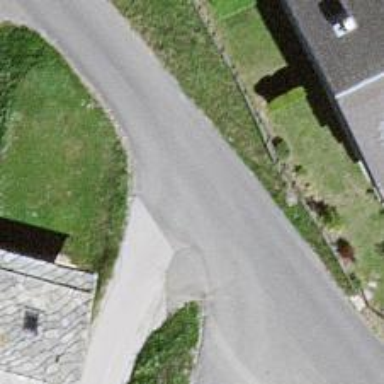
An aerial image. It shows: Asphalt road in residential area.